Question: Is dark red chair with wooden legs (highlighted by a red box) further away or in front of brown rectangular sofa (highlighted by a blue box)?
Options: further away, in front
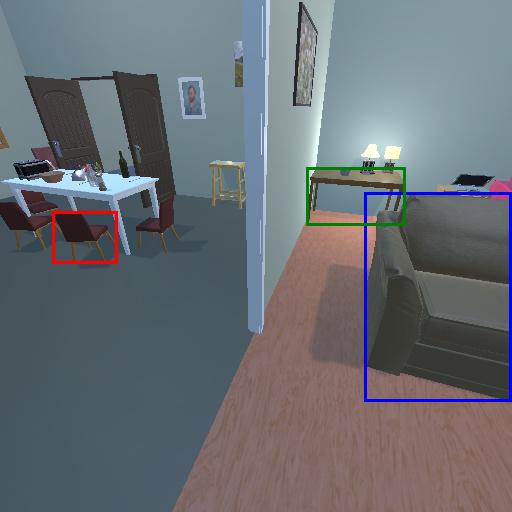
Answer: further away